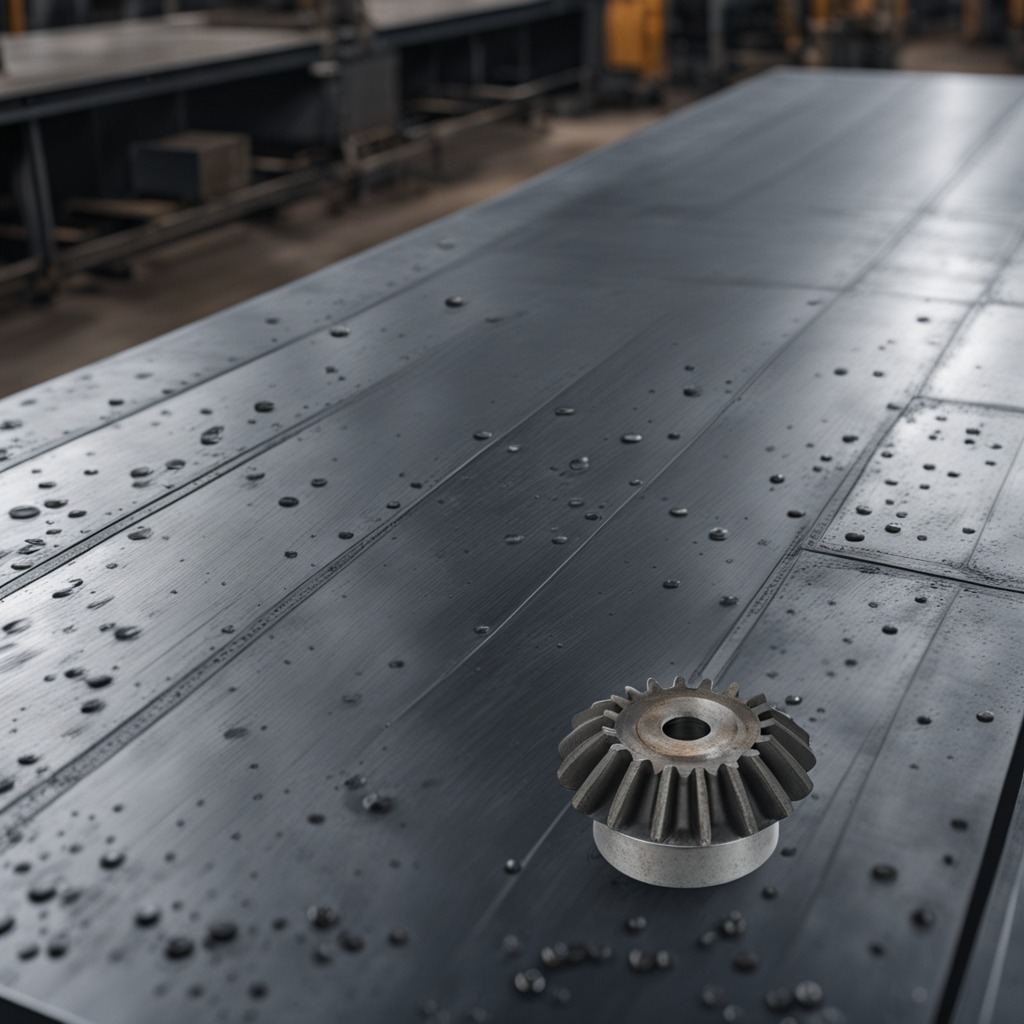
A steel gear with teeth is lying on the cold steel table in a mining workshop.